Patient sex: M
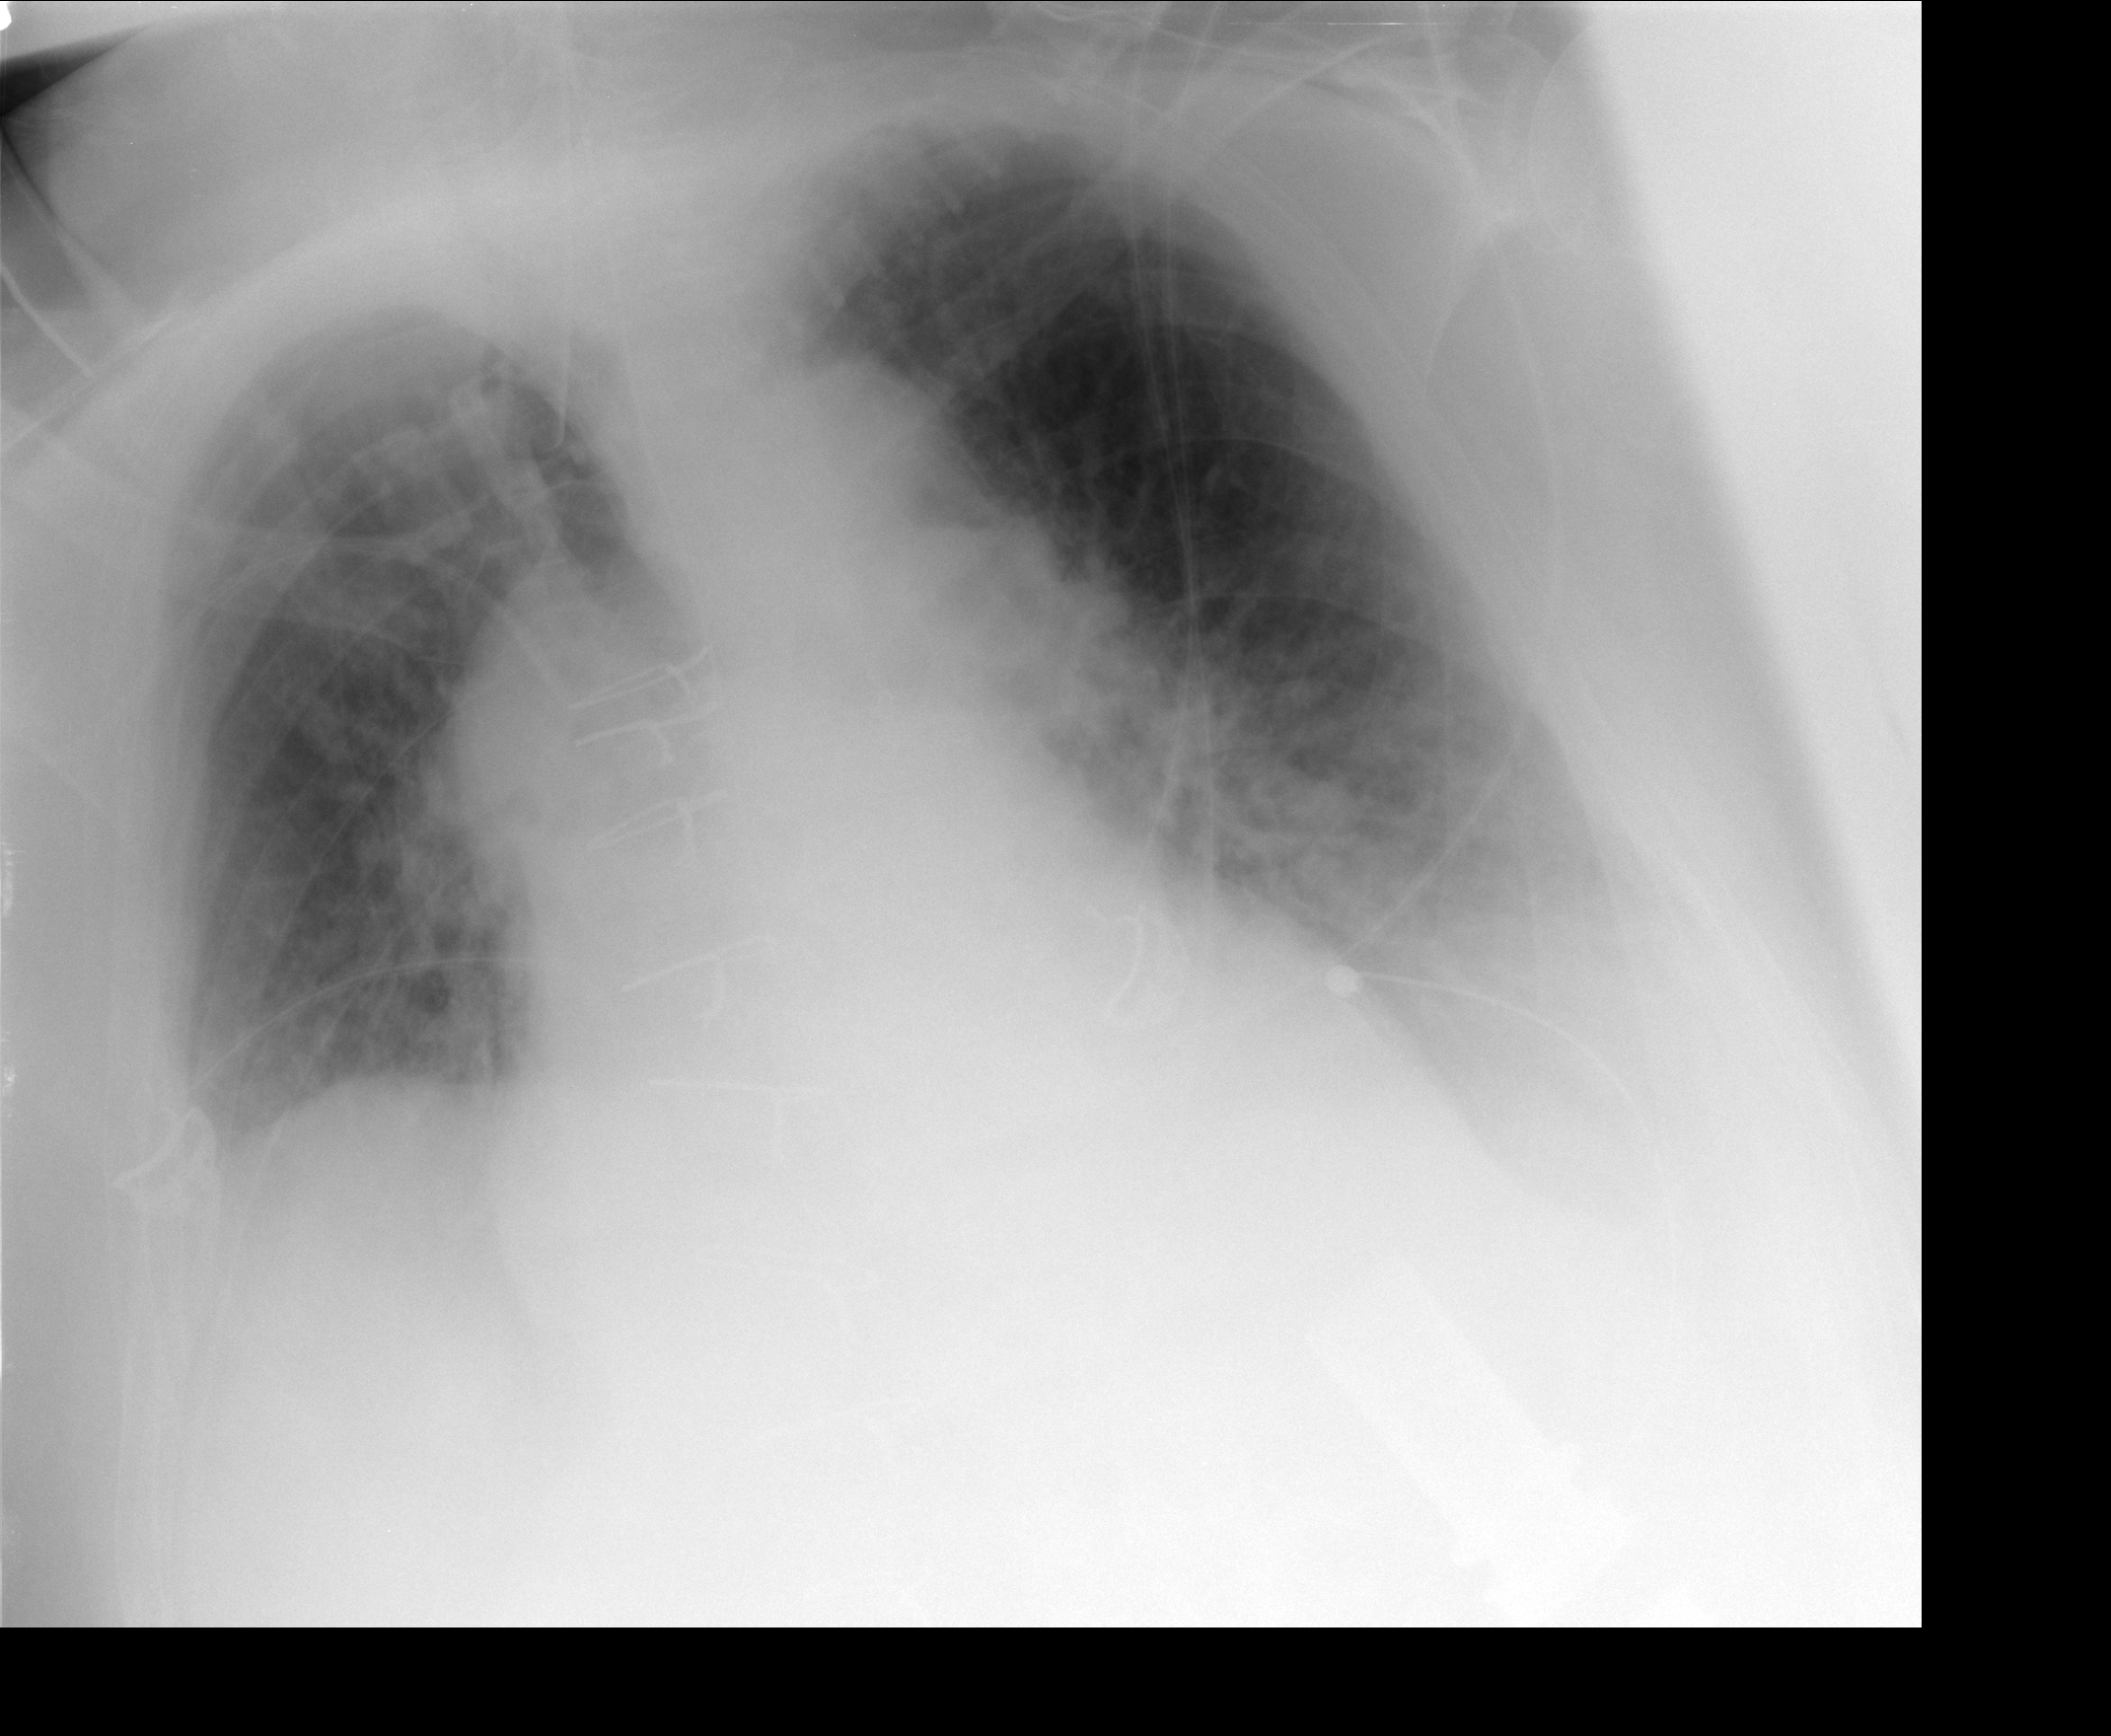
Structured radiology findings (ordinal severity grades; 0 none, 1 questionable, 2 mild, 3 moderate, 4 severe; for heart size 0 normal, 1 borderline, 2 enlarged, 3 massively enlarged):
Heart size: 2
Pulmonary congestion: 2
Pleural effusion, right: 0
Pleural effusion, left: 0
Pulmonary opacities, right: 0
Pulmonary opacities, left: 0
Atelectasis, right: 0
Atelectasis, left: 2